Question: I have a BPEL process that accepts 2 inputs: 'RequestClientID' and 'RequestProductsIDList'.
'RequestClientID' is an int that I assign to another int variable, which is the input for a webservice. 'RequestProductsIDList' is a list of ints that I have to assign to another list of ints that serves as the input for another webservice.
How do I copy the entire array RequestProductsIDList to the array ProductIDs?

I am using JBoss BPEL plugin for eclipse. As it is I am copying only the first element, but I need the entire array.
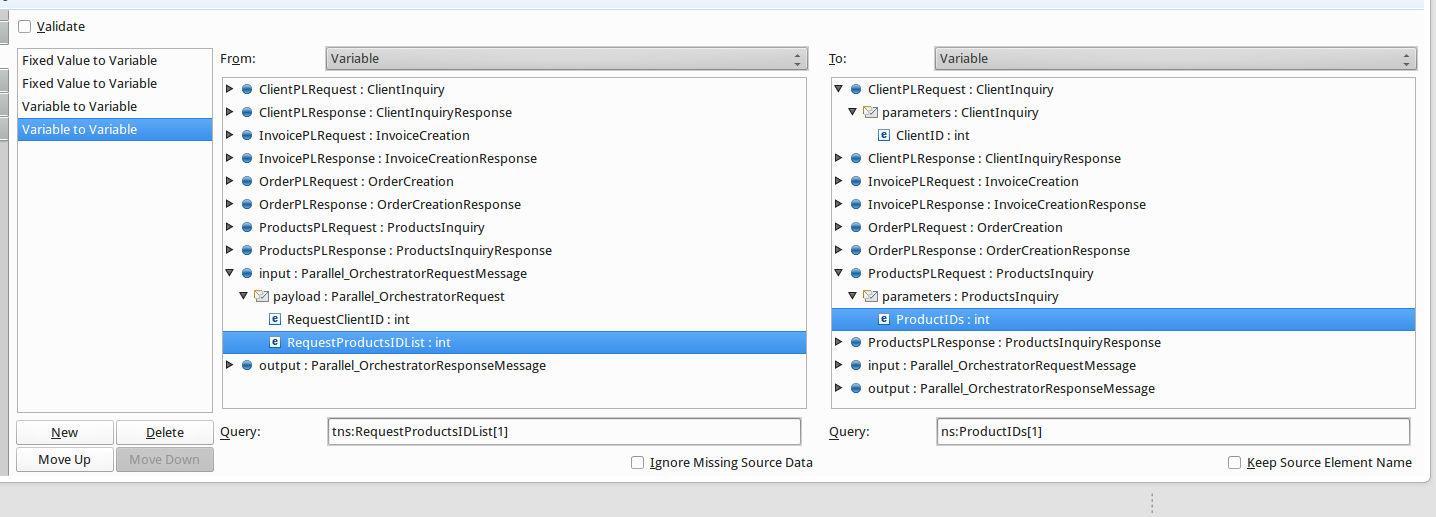
Answer: Solved it, details here: <URL>
Doesn't actually work straight out of the box, there's still some tweaking to be done, but the general idea holds true.